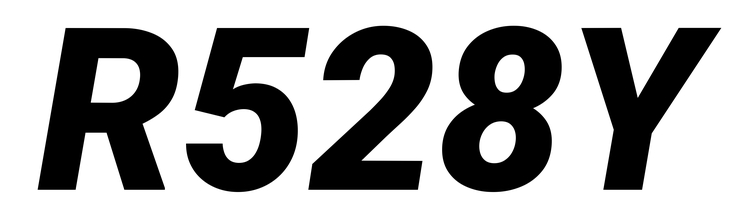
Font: Roboto-Italic_Black_Italic